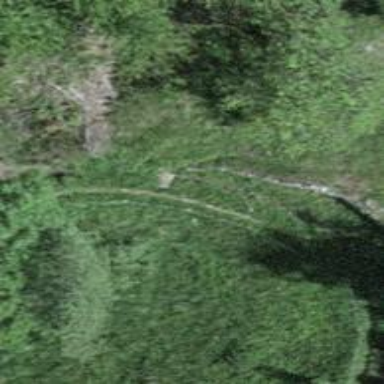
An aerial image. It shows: Culvert tunnel crossing ditch waterway.